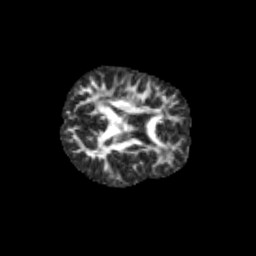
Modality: FA
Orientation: axial
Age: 10
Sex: female
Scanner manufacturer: siemens
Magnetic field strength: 3 T
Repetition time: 3.8 s
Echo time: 0.07 s